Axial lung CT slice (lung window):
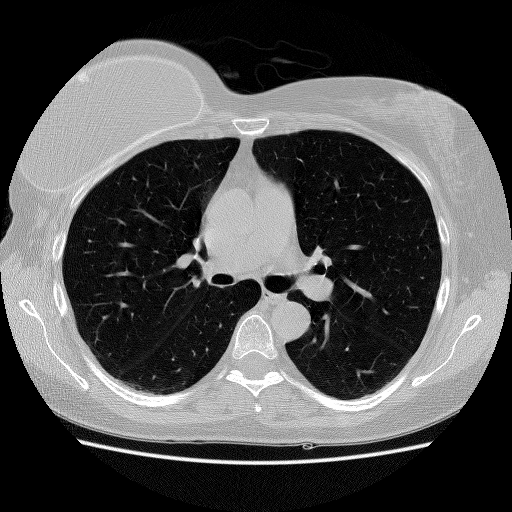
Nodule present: no